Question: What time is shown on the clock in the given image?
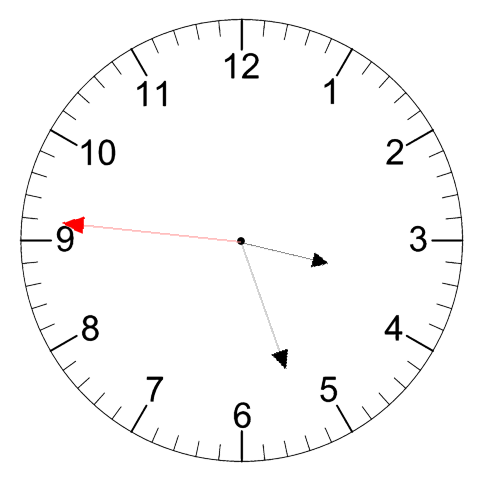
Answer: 03:26:46